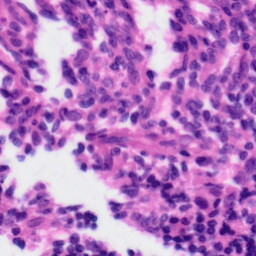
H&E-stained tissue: Tonsil